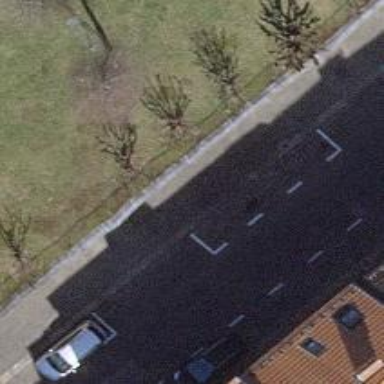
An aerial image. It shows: Street-side parallel parking available at this location.